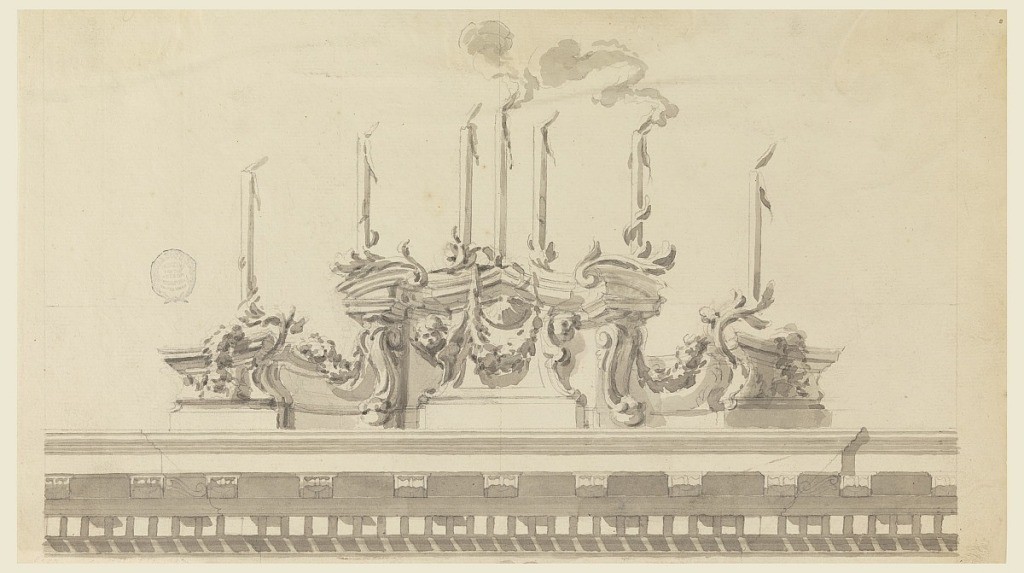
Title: Design for Decoration of a Ceremony
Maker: Carlo Marchionni, Italian, 1702–1786
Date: ca. 1760
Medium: Black crayon, brush and gray watercolor on laid paper
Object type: Drawing
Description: A podium is erected above a pediment bearing seven burning candles. Festoons of garland hand upon it, and two cherubim are in a glory beside central part.